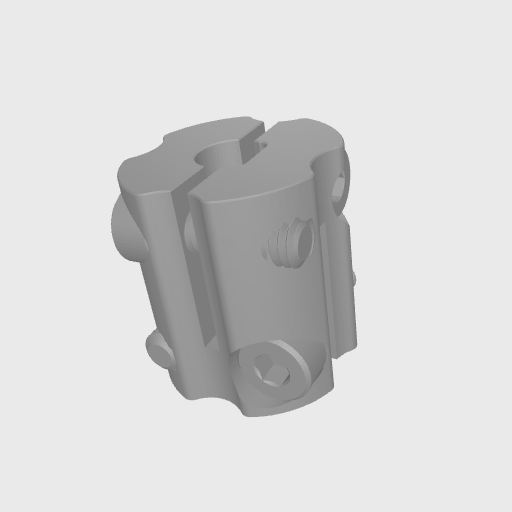
Part: HyperCoupler6DID6DID